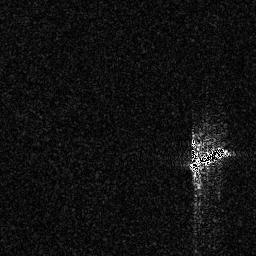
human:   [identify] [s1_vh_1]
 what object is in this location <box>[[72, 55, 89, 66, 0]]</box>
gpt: <ref>1 medium ship at the right</ref>